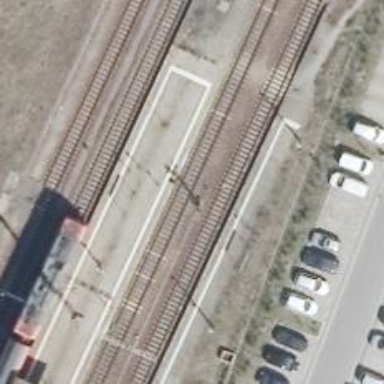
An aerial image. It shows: Railway signal.